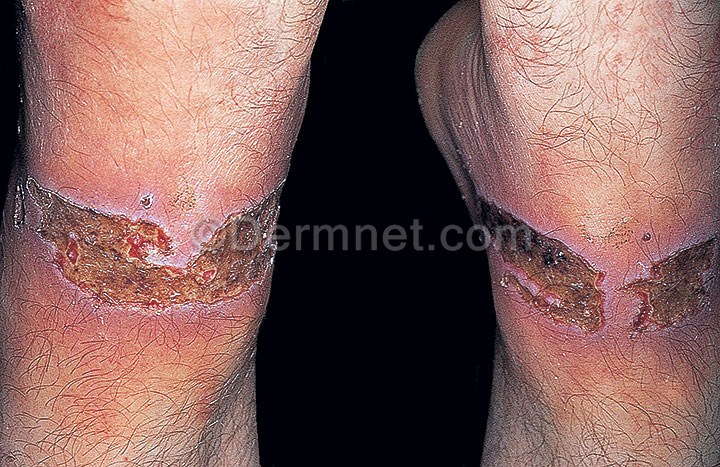
Disease: Poison Ivy Photos and other Contact Dermatitis